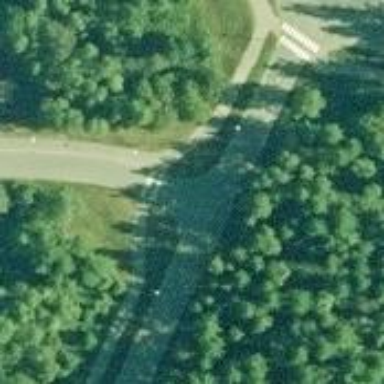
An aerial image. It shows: Marked crossing on the road.